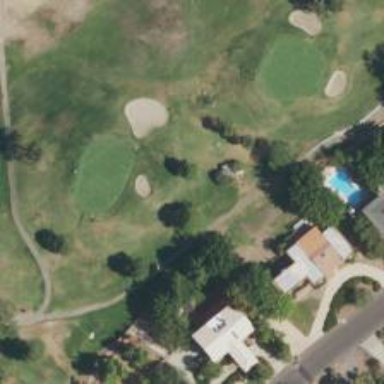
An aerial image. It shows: Rough area on grassy golf course.